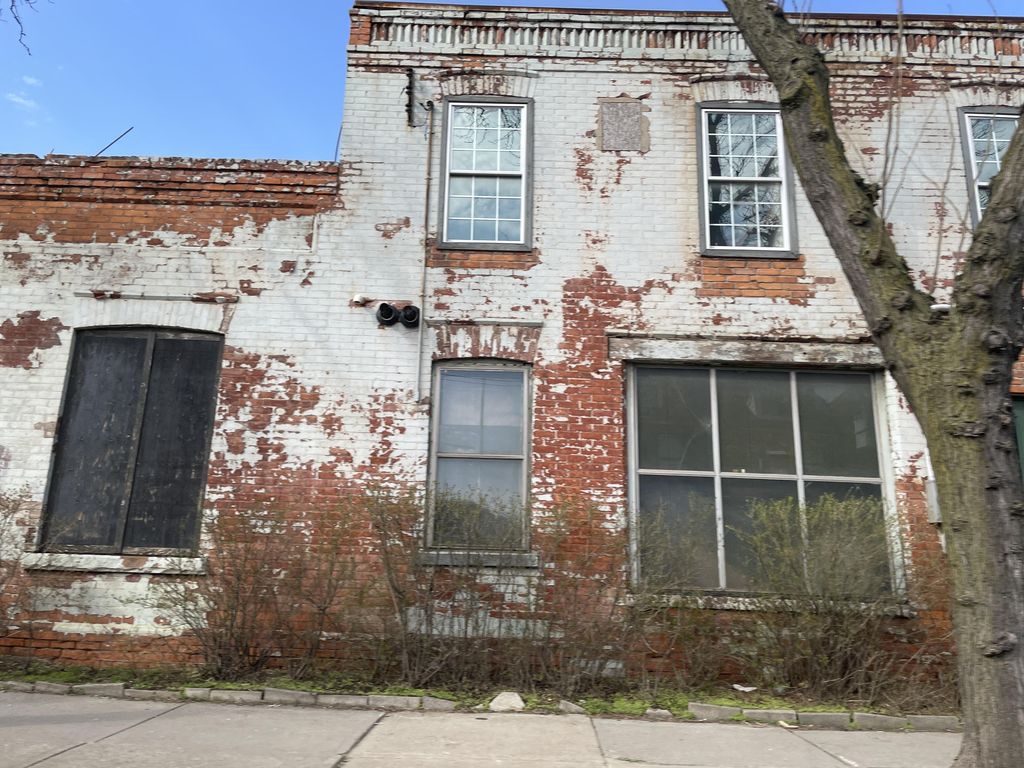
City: hamilton